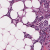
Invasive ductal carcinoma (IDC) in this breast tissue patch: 1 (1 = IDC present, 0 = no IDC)